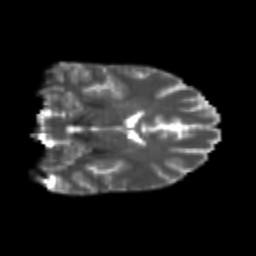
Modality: T2w
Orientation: coronal
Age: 24
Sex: female
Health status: healthy
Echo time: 0.074 s